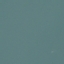
Land use / land cover: SeaLake